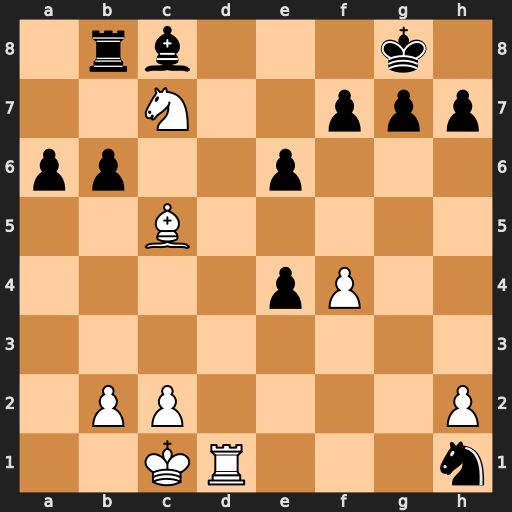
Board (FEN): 1rb3k1/2N2ppp/pp2p3/2B5/4pP2/8/1PP4P/2KR3n
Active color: w
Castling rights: -
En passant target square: -
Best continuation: Rd8#